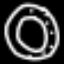
Label: donut